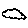
Label: cloud